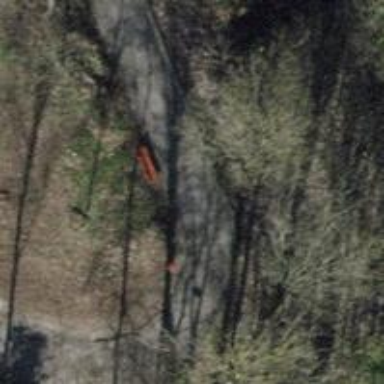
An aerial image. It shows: Red bench.